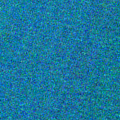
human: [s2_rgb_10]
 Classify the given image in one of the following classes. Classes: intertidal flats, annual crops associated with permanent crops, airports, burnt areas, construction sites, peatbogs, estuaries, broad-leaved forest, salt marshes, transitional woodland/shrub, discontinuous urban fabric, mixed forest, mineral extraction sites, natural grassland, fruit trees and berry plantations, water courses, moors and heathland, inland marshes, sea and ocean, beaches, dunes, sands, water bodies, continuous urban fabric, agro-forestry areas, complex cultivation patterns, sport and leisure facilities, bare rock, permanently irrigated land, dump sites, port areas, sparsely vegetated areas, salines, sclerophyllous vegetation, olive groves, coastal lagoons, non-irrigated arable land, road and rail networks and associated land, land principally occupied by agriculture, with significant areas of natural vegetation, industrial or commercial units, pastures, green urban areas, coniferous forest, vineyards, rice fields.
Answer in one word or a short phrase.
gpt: sea and ocean